Field crop: maize
Growth stage: 1
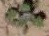
Species: chenopodium